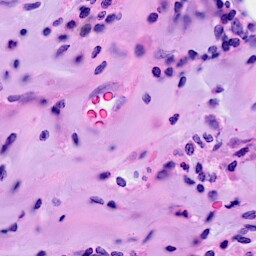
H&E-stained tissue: Breast